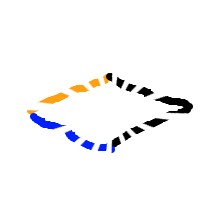
Shape: rhombus